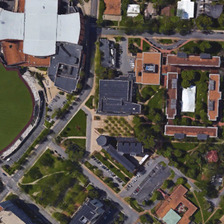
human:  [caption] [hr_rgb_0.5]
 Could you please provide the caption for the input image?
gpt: there are many big trees in the school .

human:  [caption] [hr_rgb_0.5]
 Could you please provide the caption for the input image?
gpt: many buildings and green trees are in a school .

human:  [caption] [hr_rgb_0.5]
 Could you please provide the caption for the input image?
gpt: there are many big trees in the school .

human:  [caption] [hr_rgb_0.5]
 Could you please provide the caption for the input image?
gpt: many buildings and green trees are in a school .

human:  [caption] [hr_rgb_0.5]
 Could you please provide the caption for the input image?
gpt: many buildings and green trees are in a school .